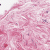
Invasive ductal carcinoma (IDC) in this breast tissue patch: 0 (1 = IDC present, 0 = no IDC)